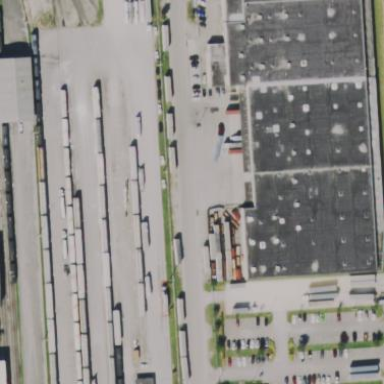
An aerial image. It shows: Area designated for transloading on the railway land.